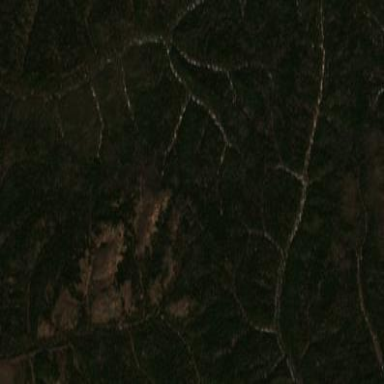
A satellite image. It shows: Logging area.